Interaction volume radius: 5 \u00c5
Interaction volume height: 45 \u00c5
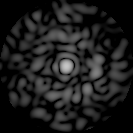
Disorder parameter: 0.8442